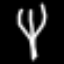
Label: fork